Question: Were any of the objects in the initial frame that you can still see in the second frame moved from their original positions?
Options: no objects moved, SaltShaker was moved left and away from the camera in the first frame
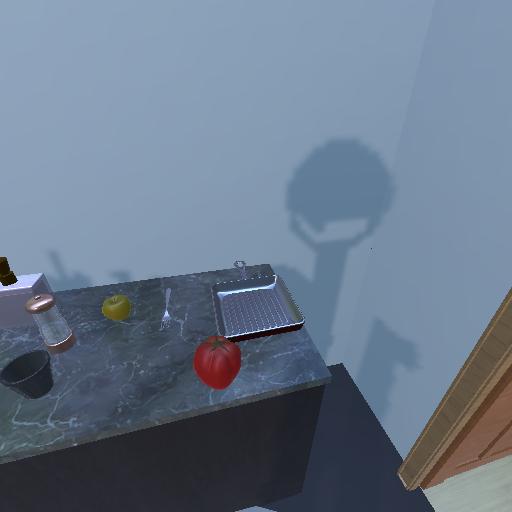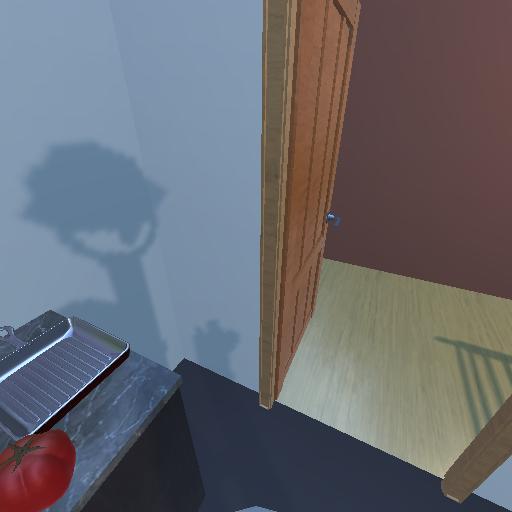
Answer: no objects moved